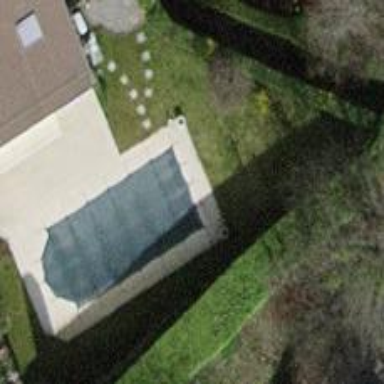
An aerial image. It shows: Garden enclosed by fence.